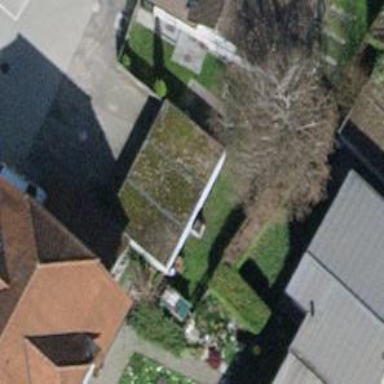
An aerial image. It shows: Garage building.